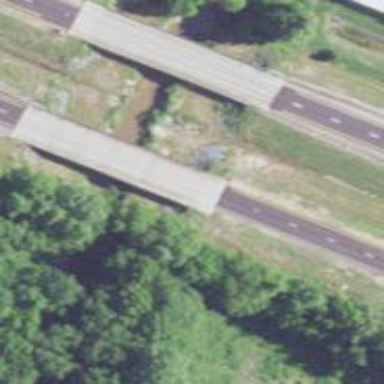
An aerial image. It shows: Trunk highway with bridge.